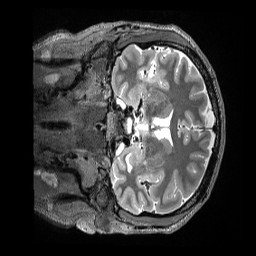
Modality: T2w
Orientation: coronal
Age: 49
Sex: male
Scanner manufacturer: siemens
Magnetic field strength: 3 T
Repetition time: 3.2 s
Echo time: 0.564 s